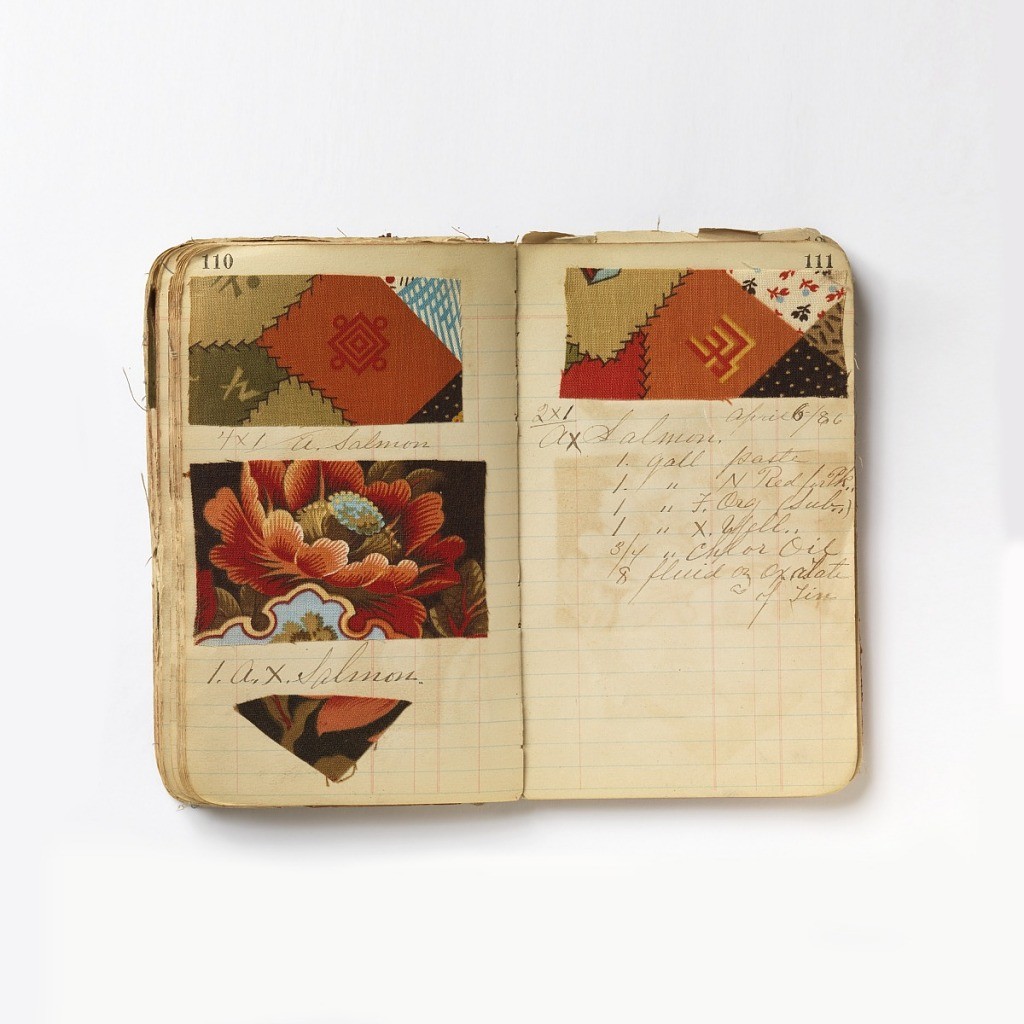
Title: Dyer's record book
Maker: Cocheco Print Works, Dover, NH, USA
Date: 1885
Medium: Label: leather binding, pen and ink on paper pages, cotton samples
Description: Small notebook with handwritten formulas for dyestuffs to be used for printing textiles. 210 samples in various designs including printed patchwork.